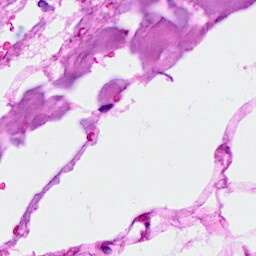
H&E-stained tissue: Breast